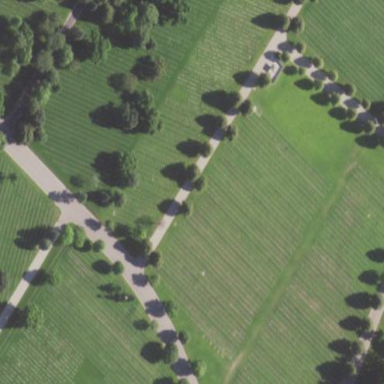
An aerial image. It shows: Sector in the cemetery.